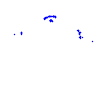
Particle: kaon